Question: I am building a Rails app but using AngularJS for bits of the front end.
Is it possible to store '{{expressions}}' as a '$scope.variable' value?
Code:
Here is the angular controller
'// I am pulling data from the rails controller via the gon gem. $scope.entertainmentTemplate = gon.active_entertainment_template.description;'
Which translates to:
'$scope.description = "{{productName}} is a great product and also has awesome {{additionalInfo}}. These are some more example words, blah blah..";'
Defined variables in angular controller:
'$scope.productName = "Test product"; $scope.additionalInfo = "test additional information";'
My question is how do I render the above '$scope.description' to the view so that it displays like so:
"Test product is a great product and also has awesome test additional information. These are some more example words, blah blah.."
Please let me know if any additional context is needed.
---
## UPDATE 1:
Here is an image of the application to show context:

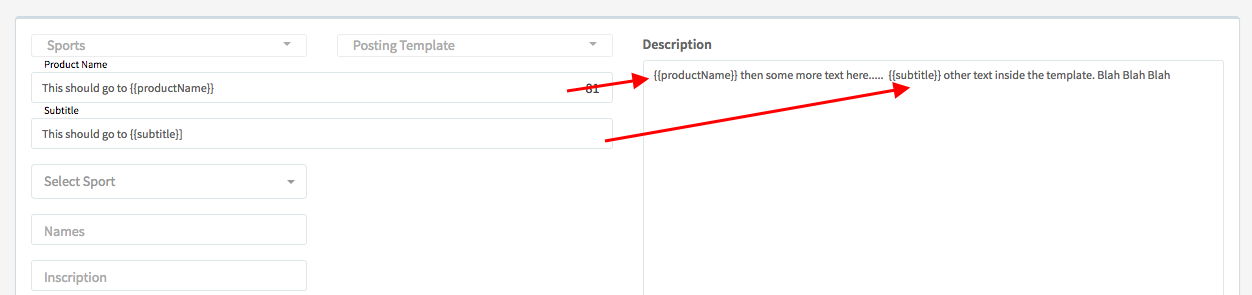
Answer: I figured it out. The solution was '$interpolate'
Example:
'''
//Assign the gon variable from the rails controller
$scope.entertainmentTemplate = gon.active_entertainment_template.description;
// Interpolate the variable with the controller $scope as the scope and
assign it to the model you wish.
$scope.description = $interpolate($scope.entertainmentTemplate)($scope);
'''
Make sure you add the '$interpolate' service to the controller like so:
'''
var app = angular.module('myApp', []);
app.controller('listingFormCtrl',['$scope', '$interpolate', function($scope, $interpolate) {
}]);
'''
This will replace all unrendered instance of {{expression variables}} in the assigned controller scope.